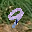
Label: 9